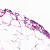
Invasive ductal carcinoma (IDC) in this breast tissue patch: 0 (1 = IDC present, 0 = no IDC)